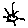
Label: sun